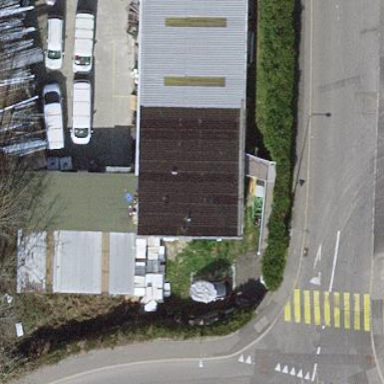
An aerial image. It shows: Industrial building with skillion roof shape.